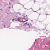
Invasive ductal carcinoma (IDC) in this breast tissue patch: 0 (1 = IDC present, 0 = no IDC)